Question: I am doin a simple app in Meteor a Todo app .
I have a collection and its helper functions defined in isClient section.
'''
ToDo = new Meteor.Collection('todo');
if (Meteor.isClient) {
Template.categoryList.helpers({
category: function(){
return ToDo.find({},{sort: {cat: 1}});;
}
});
Template.todo.helpers({
list: function(){
return ToDo.find();
}
'''
My template file looks like following
'''
<template name="categoryList">
<div class="col-sm-3">
<ul class="list-group checked-list-box">
{{#each category}}
<li class="list-group-item">{{cat}}</li>
{{/each}}
</ul>
</div>
</template>
<template name="todo">
<div class="col-lg-6">
<ul class="list-group checked-list-box">
{{#each list}}
<!--<li class="list-group-item">{{tasks}}</li>-->
<div class="checkbox {{selectedClass}}">
<label>
<input class="{{selectedClass}}" type="checkbox" value=""> {{tasks}}
</label>
</div>
{{/each}}
</ul>
</div>
</template>
'''
The problem I am having is , the categories are getting displayed twice on

The data is getting inserted as follows:
'''
ToDo.insert({cat:"Home",tasks:"Clean home"})
'''
Please provide me some insights on it .
Thanks
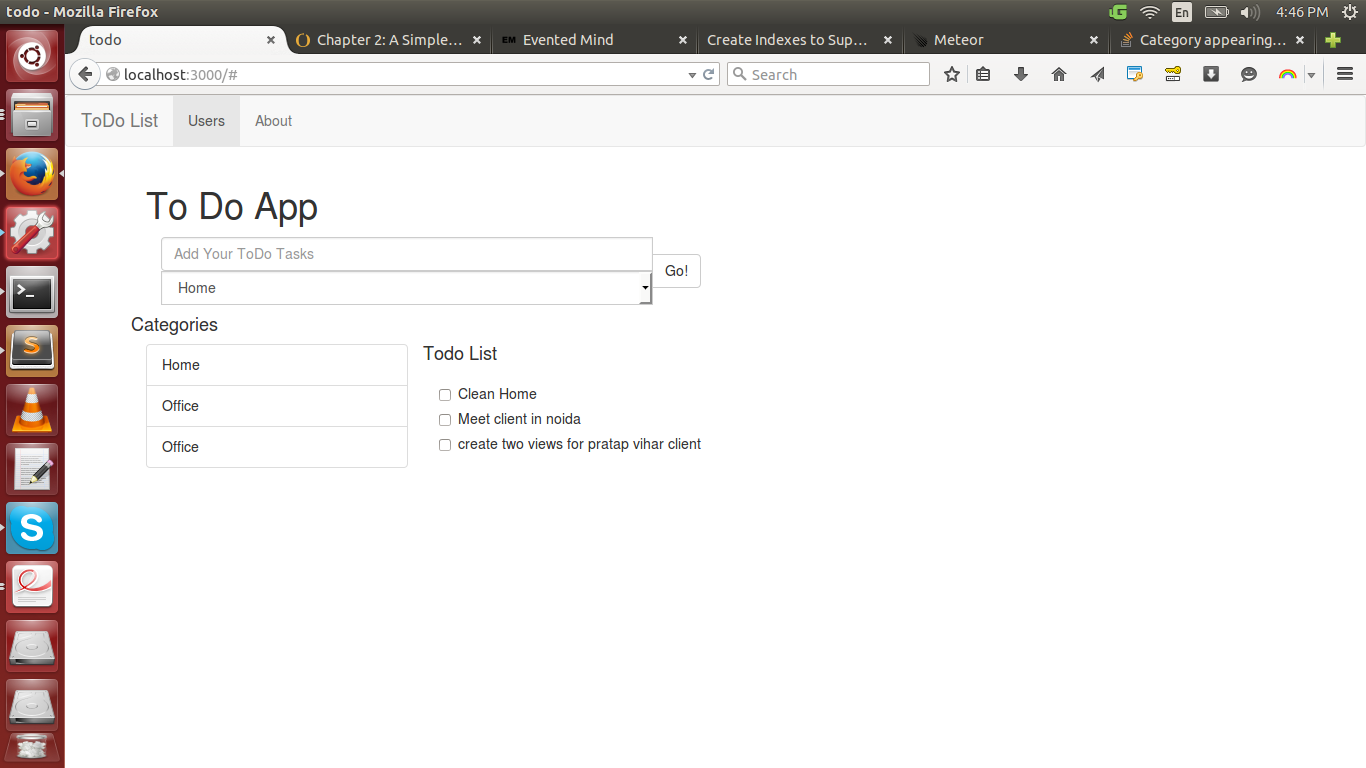
Answer: You are returning documents from the same collection, so there are three 'items' in the list, and therefore three 'categories' being listed. You are listing the equivalent category for each 'item' in the list rather than a list of unique categories.
'''
Template.categoryList.helpers({
category: function(){
return ToDo.find({},{sort: {cat: 1}}); // This is the ToDo collection
}
});
Template.todo.helpers({
list: function(){
return ToDo.find(); // This is also the same ToDo collection
}
'''
You are returning the exact same documents from the same collection, just ordering them differently and outputting different fields from the same documents.
You need to find the 'distinct' values: <URL>
So, just change your 'category' helper to this as per above reference:
'''
Template.categoryList.helpers({
category: function(){
var distinctCategories = _.uniq(ToDo.find({}, {
sort: {cat: 1}, fields: {cat: true}
}).fetch().map(function(doc) {
return doc.cat;
}), true);
return distinctCategories;
}
});
'''
Or you need to store the categories in their own collection, then reference them from the todo items separately (usually by referencing the _id).
We can remove the fetch call and do the following :
'''
Template.categoryList.helpers({
category: function(){
var distinctCategories = _.uniq(ToDo.find({}, {
sort: {cat: 1}, fields: {cat: true}
}).map( function(doc) {return doc.cat;
}), true);
return distinctCategories;
}
});
'''
And the iterator wont display the data since the .map function returns an array, So we can do the following in the category template:
'''
<template name="categoryList">
<div class="col-sm-3">
<ul class="list-group checked-list-box">
{{#each category }}
<li class="list-group-item">{{this}}</li>
{{/each}}
</ul>
</div>
</template>
'''